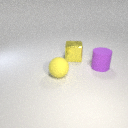
large yellow metal cube to the right of large yellow rubber sphere